一年级 · 组合几何学
数一数下面的图形各有几条边, 照样子写在图形上, 再填表。

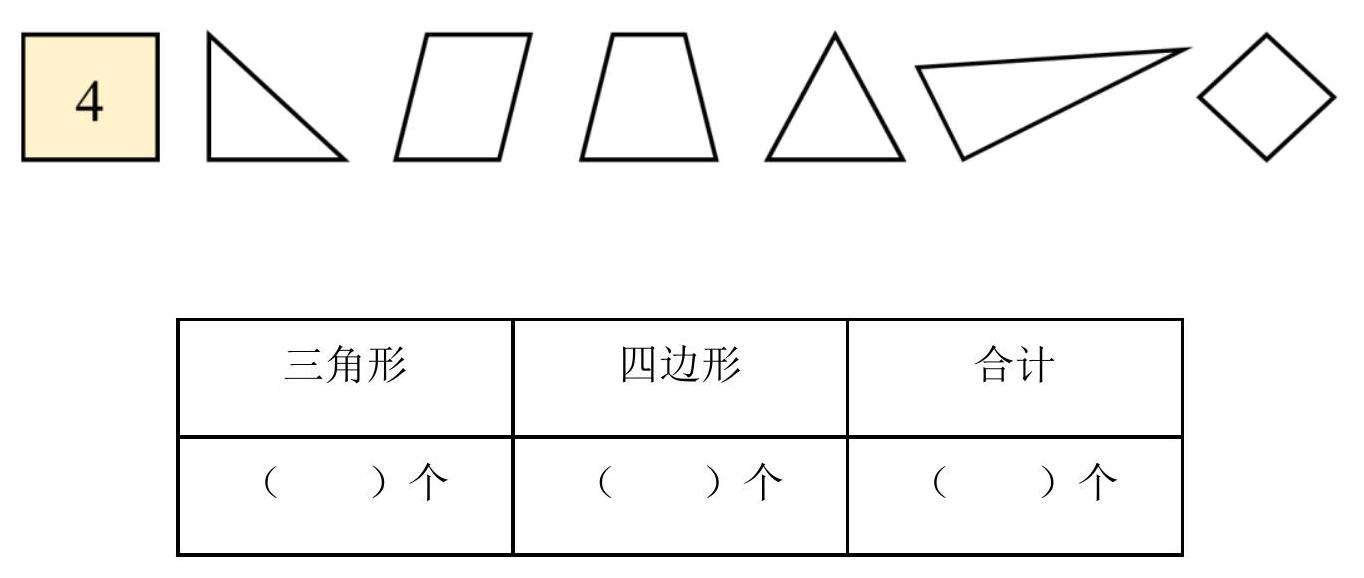
答案: 4 43444

| 三角形 | 四边形 | 合计 |
| :---: | :---: | :---: |
| $(3)$ 个 | (4) 个 | (7) 个 |